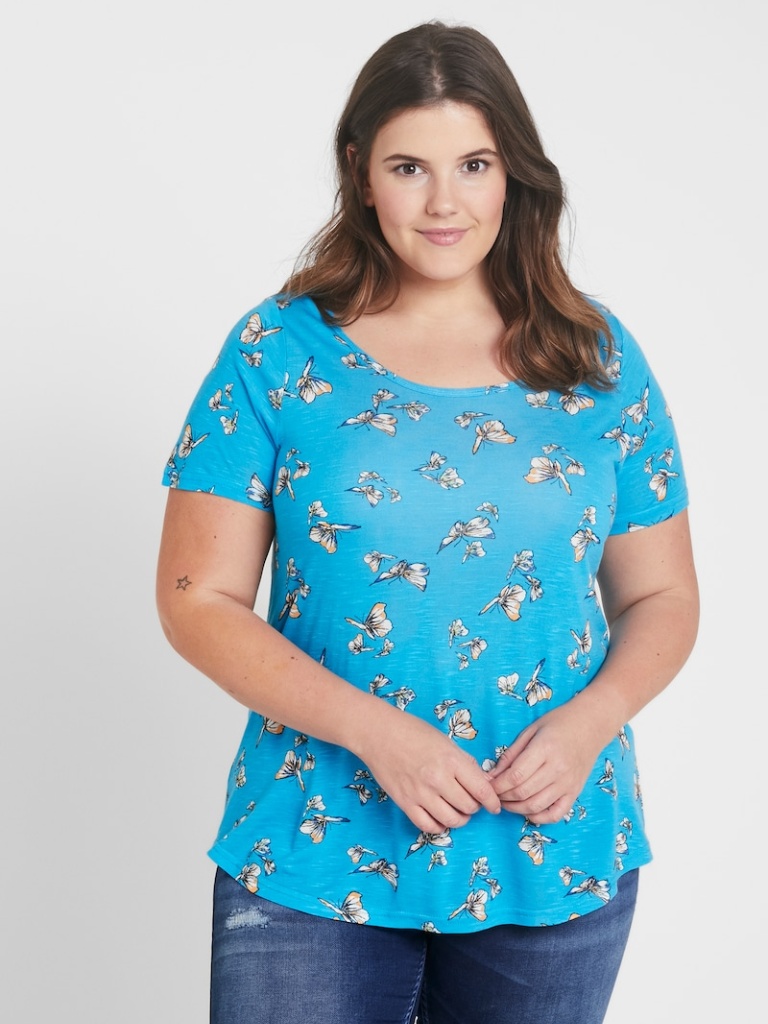
cotton relaxed short sleeve hip length Untucked scoop t-shirt